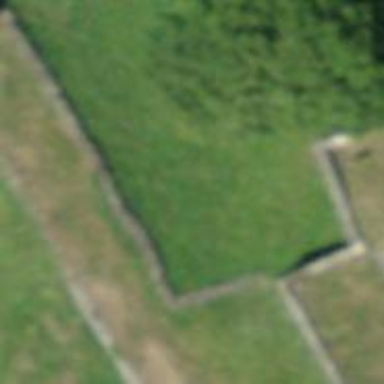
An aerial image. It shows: Retaining wall.